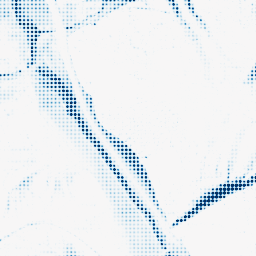
Category: morphological
Decomposition family: morphological_ellipse
Decomposition parameters: operation: closing
width: 20
height: 50
Upsampling method: sinc_hamming
Upsampling parameters: scale: 8
kernel_size: 4
Upsampling scale: 8